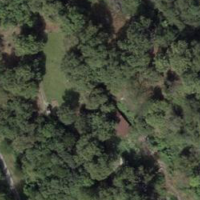
EUNIS habitat code: 41
Species observed at this site:
Garrulus glandarius
Impatiens parviflora